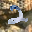
Label: 2